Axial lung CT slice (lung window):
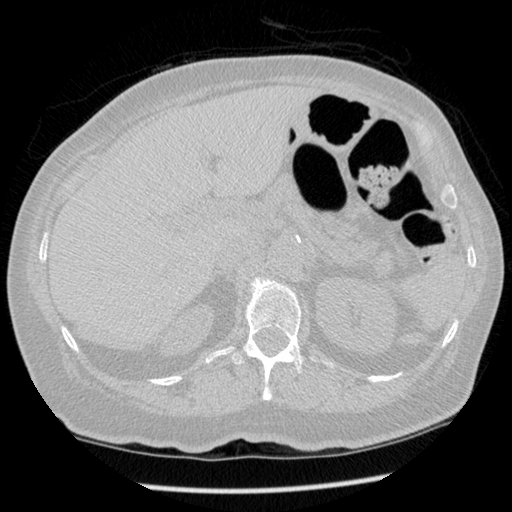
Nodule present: no